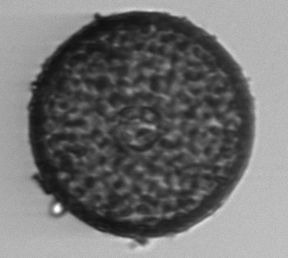
Label: Coscinodiscus